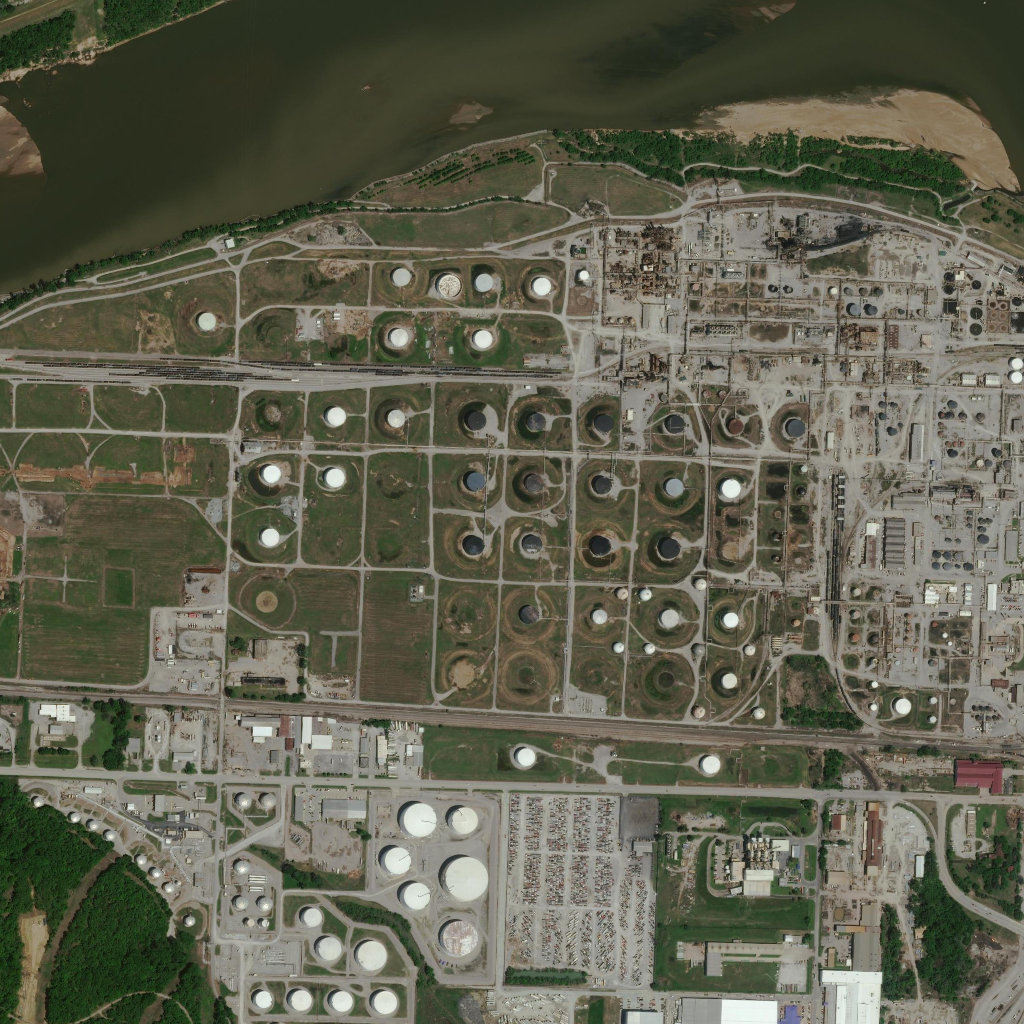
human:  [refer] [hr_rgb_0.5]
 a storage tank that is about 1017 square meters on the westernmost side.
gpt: <box>[[18, 30, 21, 32, 0]]</box>